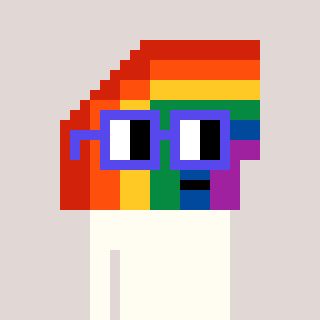
a pixel art character with square blue glasses, a rainbow-shaped head and a orange-colored body on a warm background